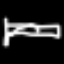
Label: bed